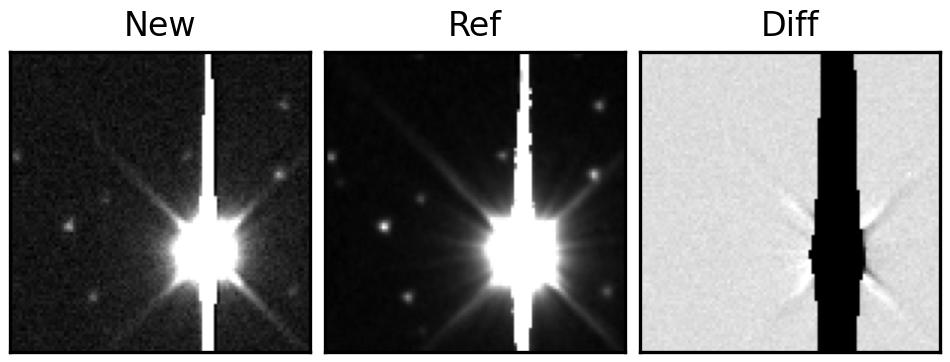
Label: bogus